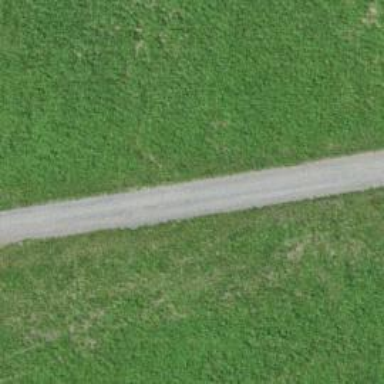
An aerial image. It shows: Compacted agricultural track with grade2 tracktype suitable for agricultural vehicles.